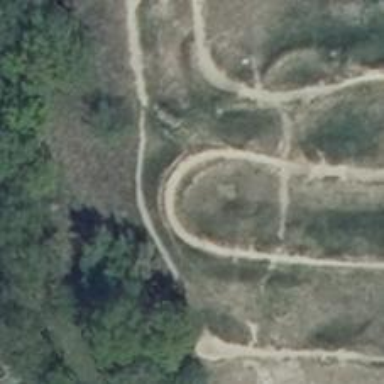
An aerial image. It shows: Cycling track designated as cycleway. It is leisure land for cycling sports.